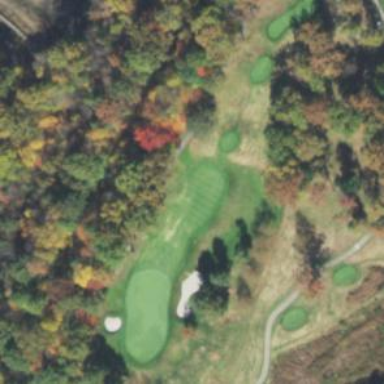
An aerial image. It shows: Golf fairway surrounded by grass.